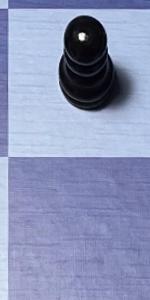
Label: Pawn_Black